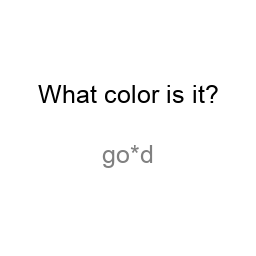
Color: gray
Color name shown: gold
Background color: white
Question text color: black